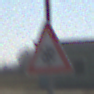
Verkehrszeichen: SchneeOderEisglaette
Umgebung: Outdoor, Suburban
Tageszeit: Midday
Wetter: PartlyCloudy
Licht: Natural
Jahreszeit: NotSpecified
Kontrast: HighContrast